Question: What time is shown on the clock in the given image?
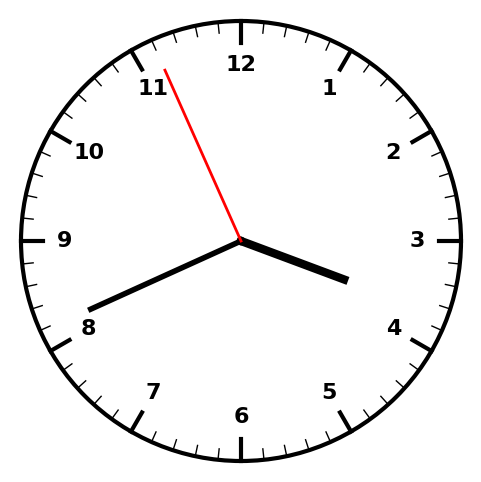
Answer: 03:40:56